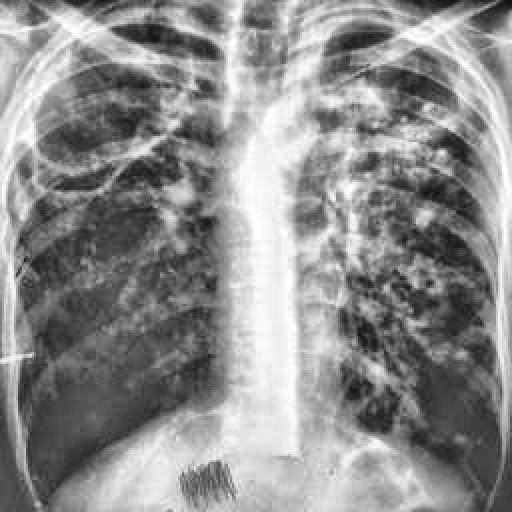
Finding: TUBERCULOSIS